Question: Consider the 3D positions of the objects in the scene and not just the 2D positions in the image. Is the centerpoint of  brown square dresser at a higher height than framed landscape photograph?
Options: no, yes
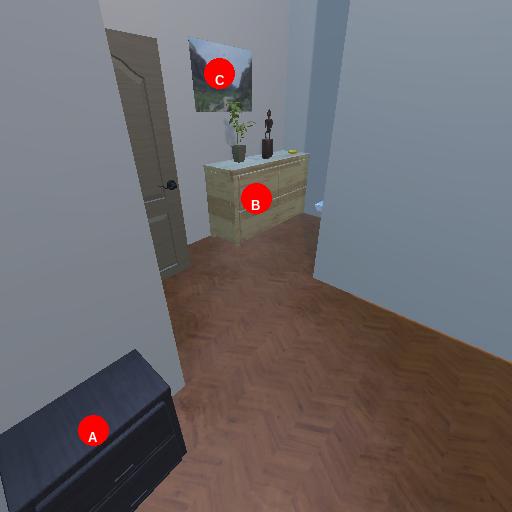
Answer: no